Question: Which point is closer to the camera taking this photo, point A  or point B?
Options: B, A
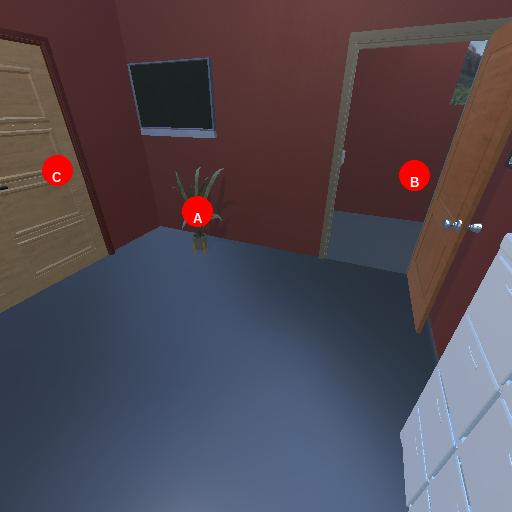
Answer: B